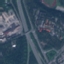
Label: Highway